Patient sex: M
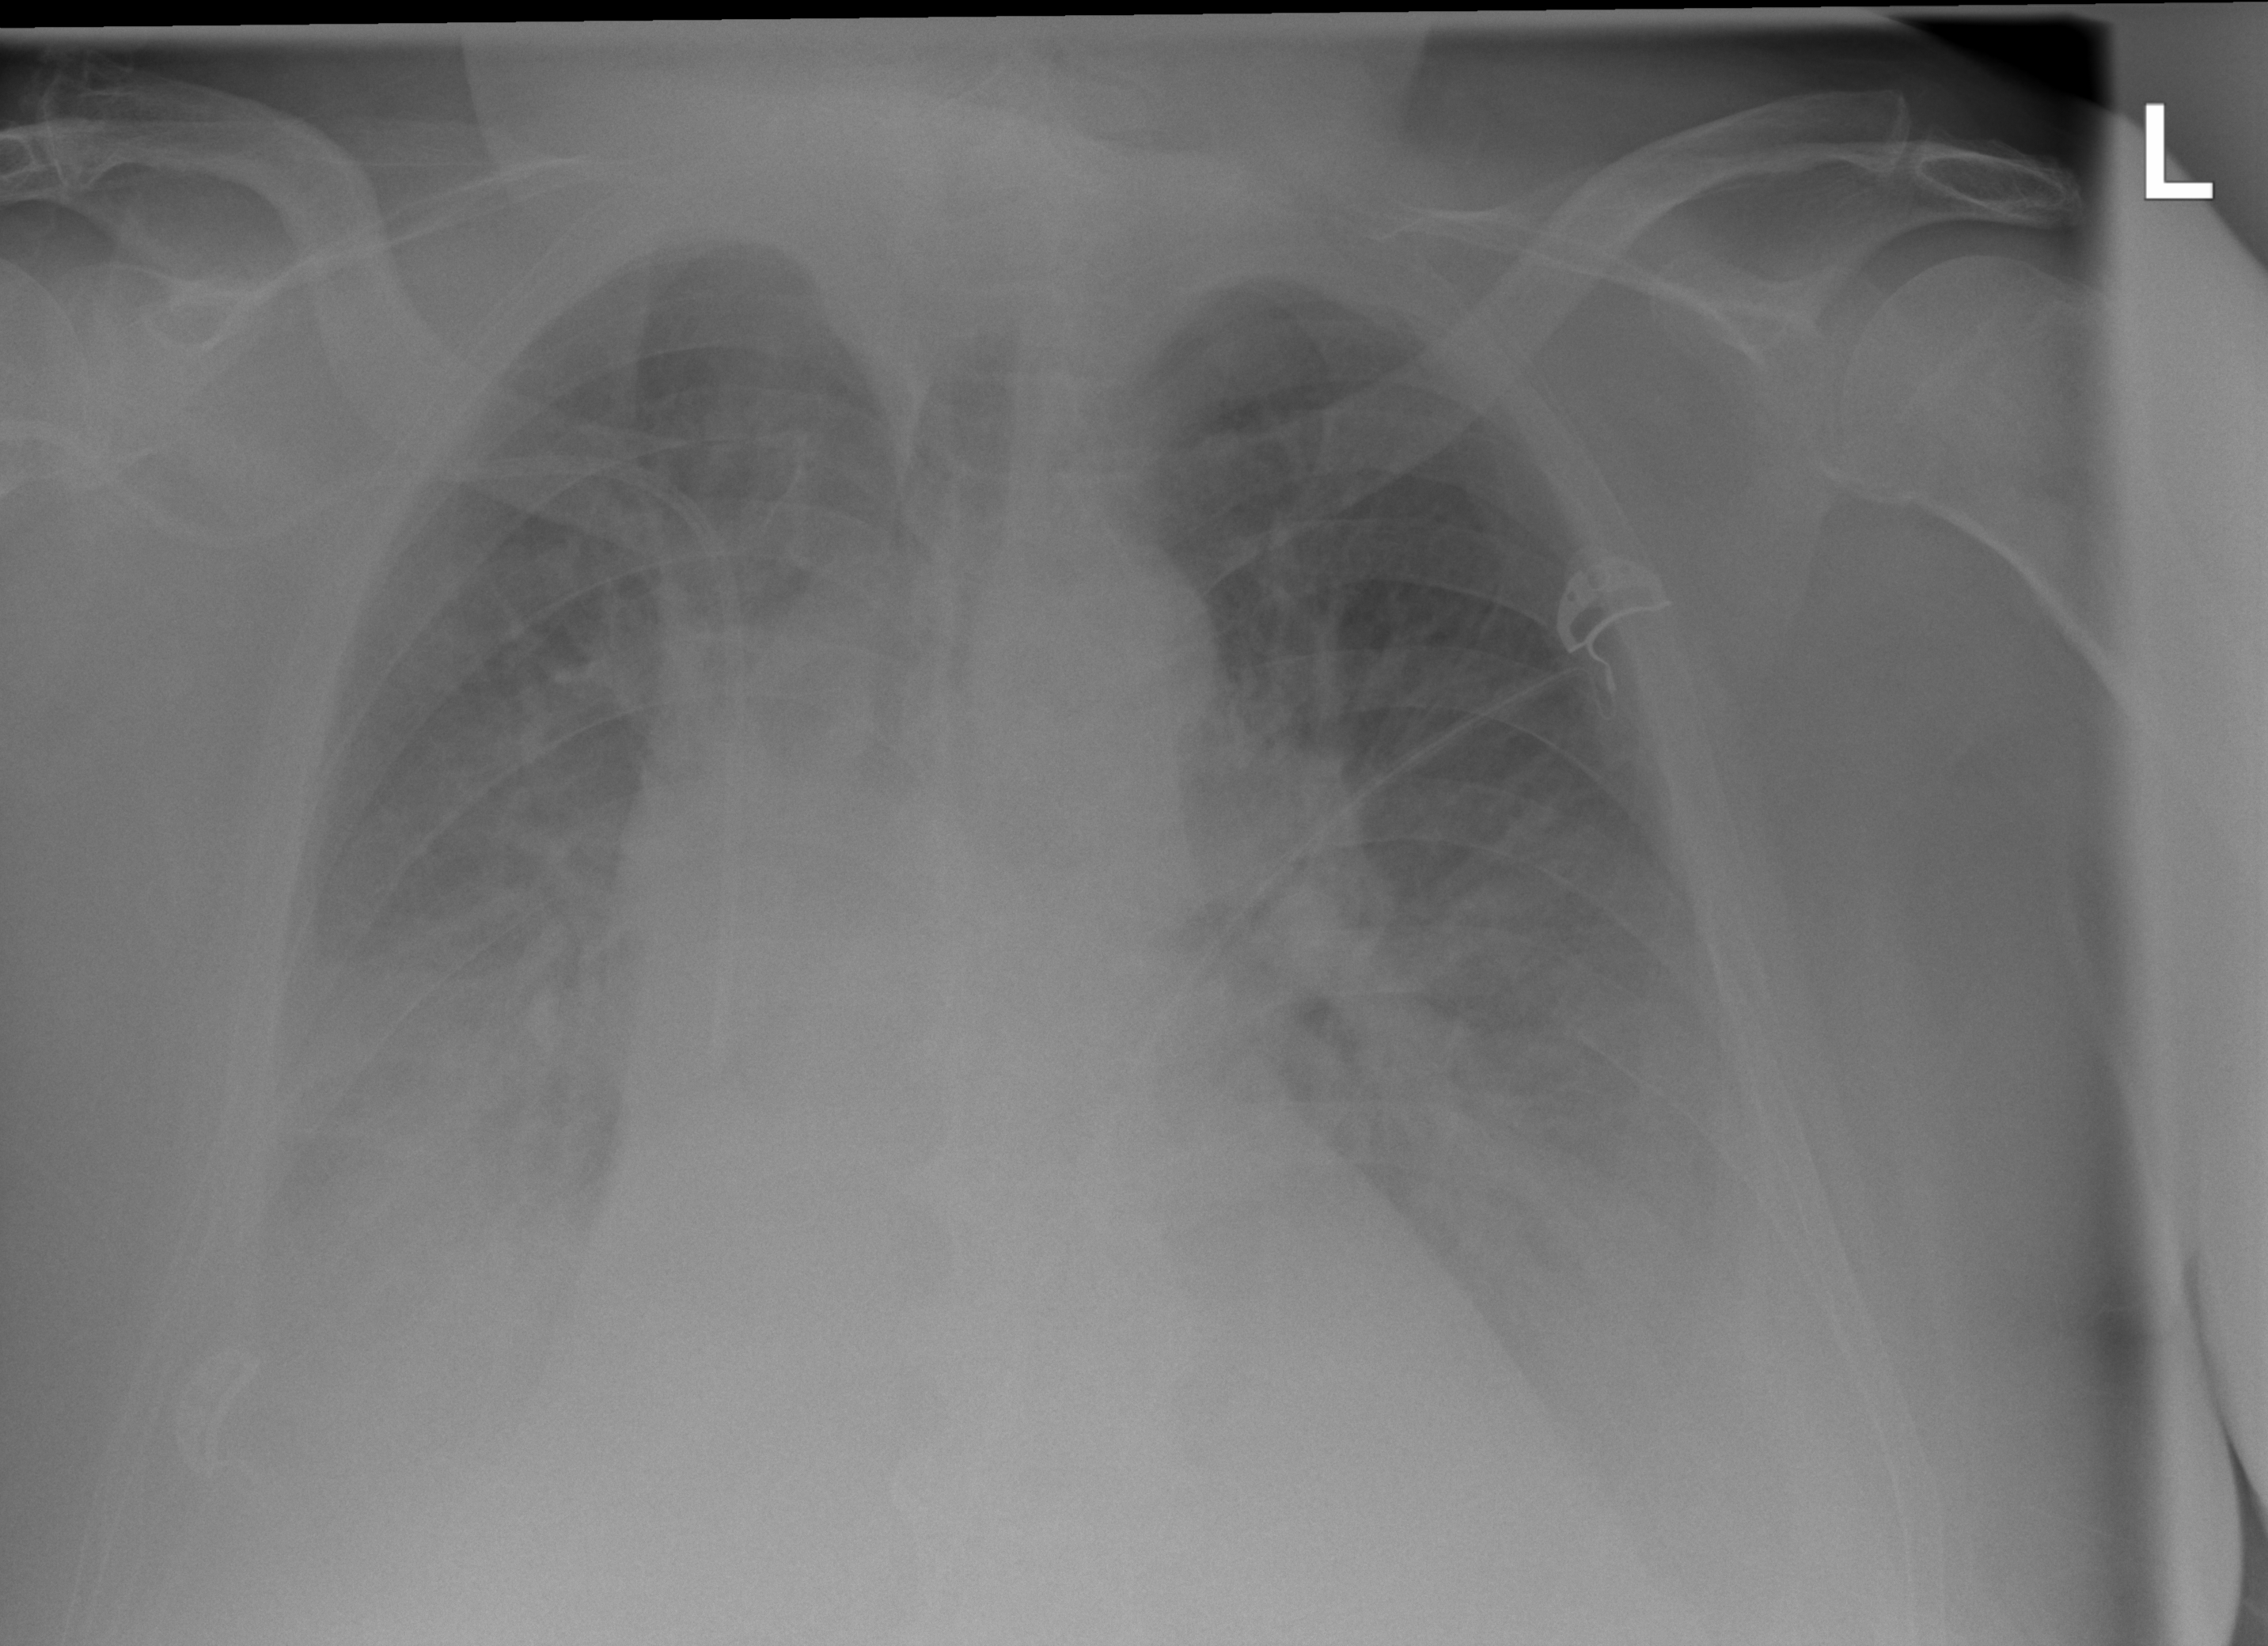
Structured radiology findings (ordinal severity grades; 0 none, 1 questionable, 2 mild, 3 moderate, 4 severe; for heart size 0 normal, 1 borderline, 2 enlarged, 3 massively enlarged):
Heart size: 2
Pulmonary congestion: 3
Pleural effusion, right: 3
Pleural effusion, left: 3
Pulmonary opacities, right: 2
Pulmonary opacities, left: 2
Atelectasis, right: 3
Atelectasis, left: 3